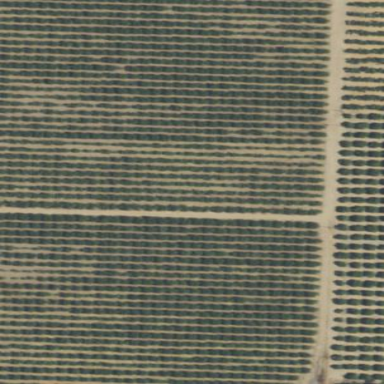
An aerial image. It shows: Orchard filled with cherry trees.